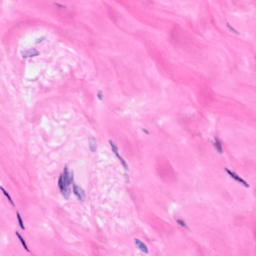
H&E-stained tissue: Breast